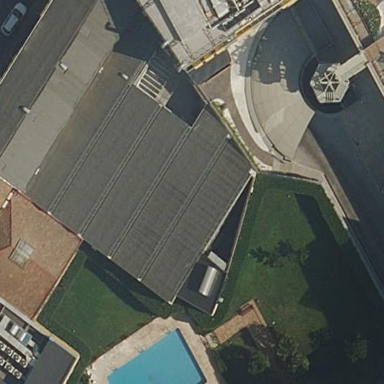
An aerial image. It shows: Office building.